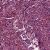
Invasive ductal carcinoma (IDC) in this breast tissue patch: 0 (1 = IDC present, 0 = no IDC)